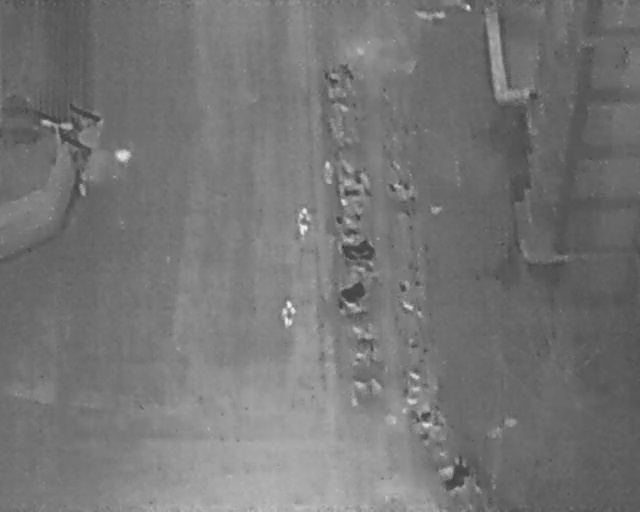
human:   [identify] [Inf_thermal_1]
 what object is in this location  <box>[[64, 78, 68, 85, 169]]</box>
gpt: <ref>1 large bicycle at the bottom</ref>

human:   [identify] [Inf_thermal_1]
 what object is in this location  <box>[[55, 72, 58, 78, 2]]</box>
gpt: <ref>1 medium bicycle at the bottom</ref>

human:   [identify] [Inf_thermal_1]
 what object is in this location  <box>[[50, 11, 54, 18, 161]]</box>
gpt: <ref>1 large bicycle at the top</ref>